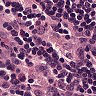
Metastatic tissue present: no